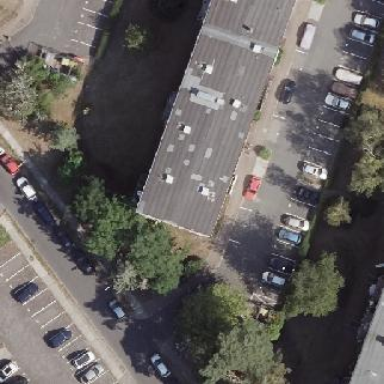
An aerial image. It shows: Residential building with flat roof.